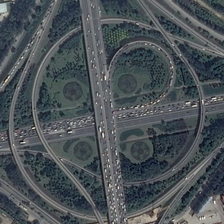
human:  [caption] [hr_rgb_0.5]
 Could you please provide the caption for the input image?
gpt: there are many cars on the road .

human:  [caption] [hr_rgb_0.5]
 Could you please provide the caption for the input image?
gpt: there are many cars on the road .

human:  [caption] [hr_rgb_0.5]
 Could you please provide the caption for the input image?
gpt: a large number of trees are planted on both sides of the overpass .

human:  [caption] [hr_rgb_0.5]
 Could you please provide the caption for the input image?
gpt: a large number of trees are planted on both sides of the overpass .

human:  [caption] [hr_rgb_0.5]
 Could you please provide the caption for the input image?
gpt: a large number of trees are planted on both sides of the overpass .